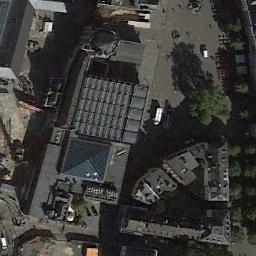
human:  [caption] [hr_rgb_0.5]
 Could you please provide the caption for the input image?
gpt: The church is next to some gray buildings .

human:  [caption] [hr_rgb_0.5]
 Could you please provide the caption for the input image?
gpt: The church with a dark gray roof and some buildings and trees are next to it .

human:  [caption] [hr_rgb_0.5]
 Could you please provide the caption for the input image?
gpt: This is a grey and black church and is a rectangle .

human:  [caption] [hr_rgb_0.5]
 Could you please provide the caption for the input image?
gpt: A church with a black roof  The roof of the main house is diamond-shaped  There are buildings, Trees and vehicles next to the church .

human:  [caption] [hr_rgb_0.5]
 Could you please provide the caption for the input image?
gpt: There are lots of cars near the church .